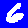
Digit: 6